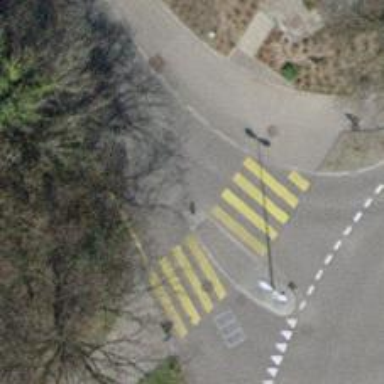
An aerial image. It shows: Marked crossing with pedestrian island.